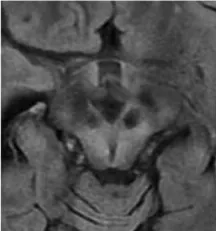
Conventional brain MRI of WD. Lesions were hyperintense in the midbrain and cerebral peduncle and hypointense in the substantial nigra and red nucleus on. Axial.
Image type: radiology (mri)